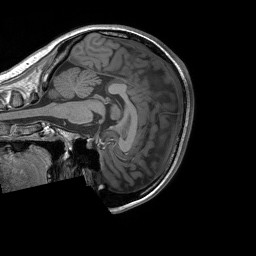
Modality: T1w
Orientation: sagittal